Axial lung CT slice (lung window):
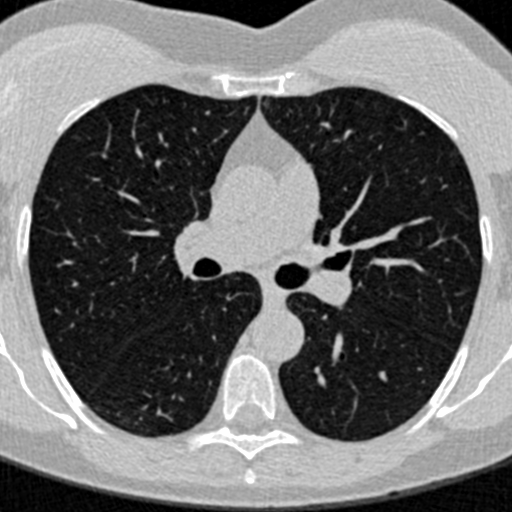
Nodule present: no